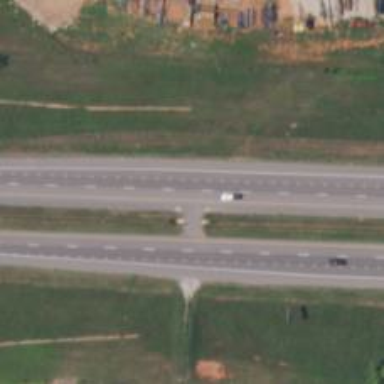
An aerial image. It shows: Asphalt motorway.